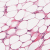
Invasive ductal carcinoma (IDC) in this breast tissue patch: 0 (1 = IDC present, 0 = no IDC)